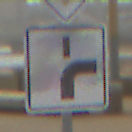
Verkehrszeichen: VerlaufVorfahrtsstrasse8
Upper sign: Vorfahrtsstrasse
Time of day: MorningAfternoon
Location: Outdoor (Suburban)
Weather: PartlyCloudy
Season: NotSpecified
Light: Natural